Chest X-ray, PA view. Patient: 45 years old, sex M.
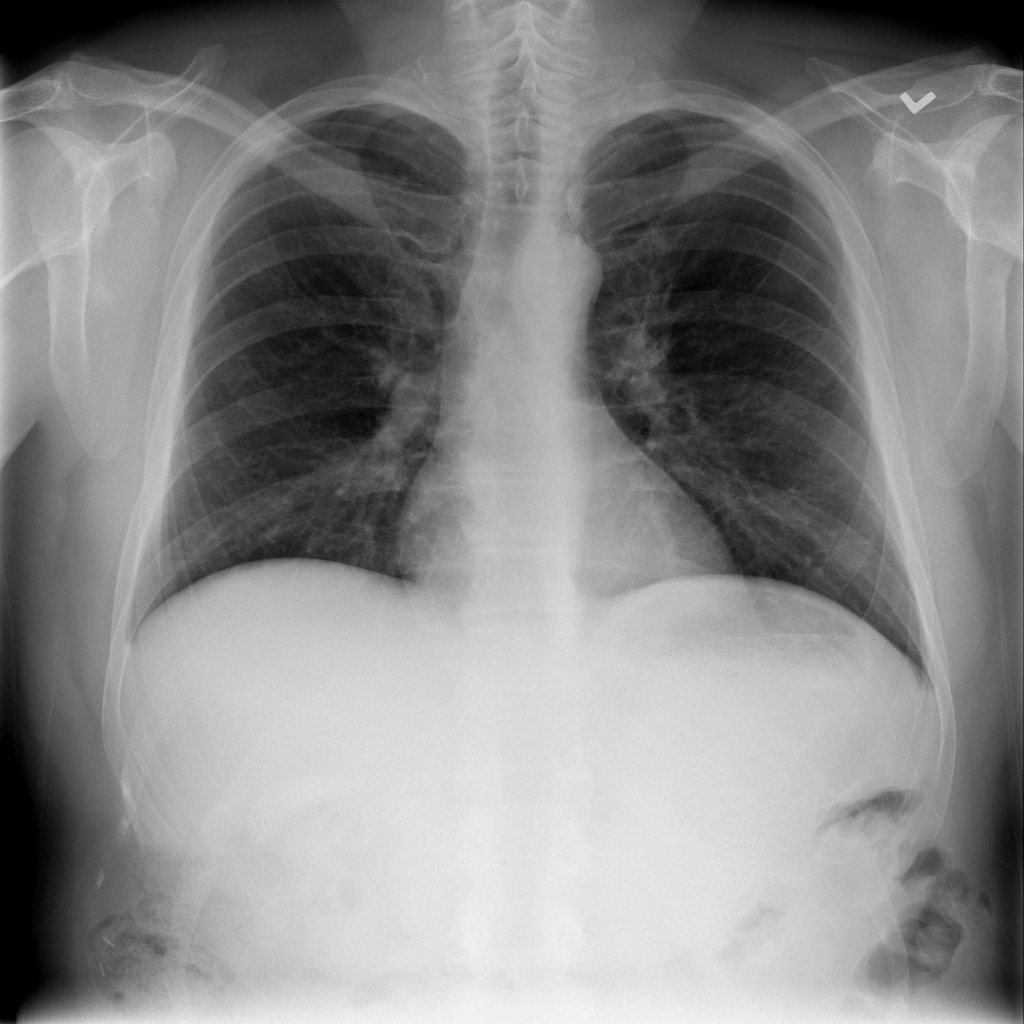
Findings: No Finding